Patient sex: M
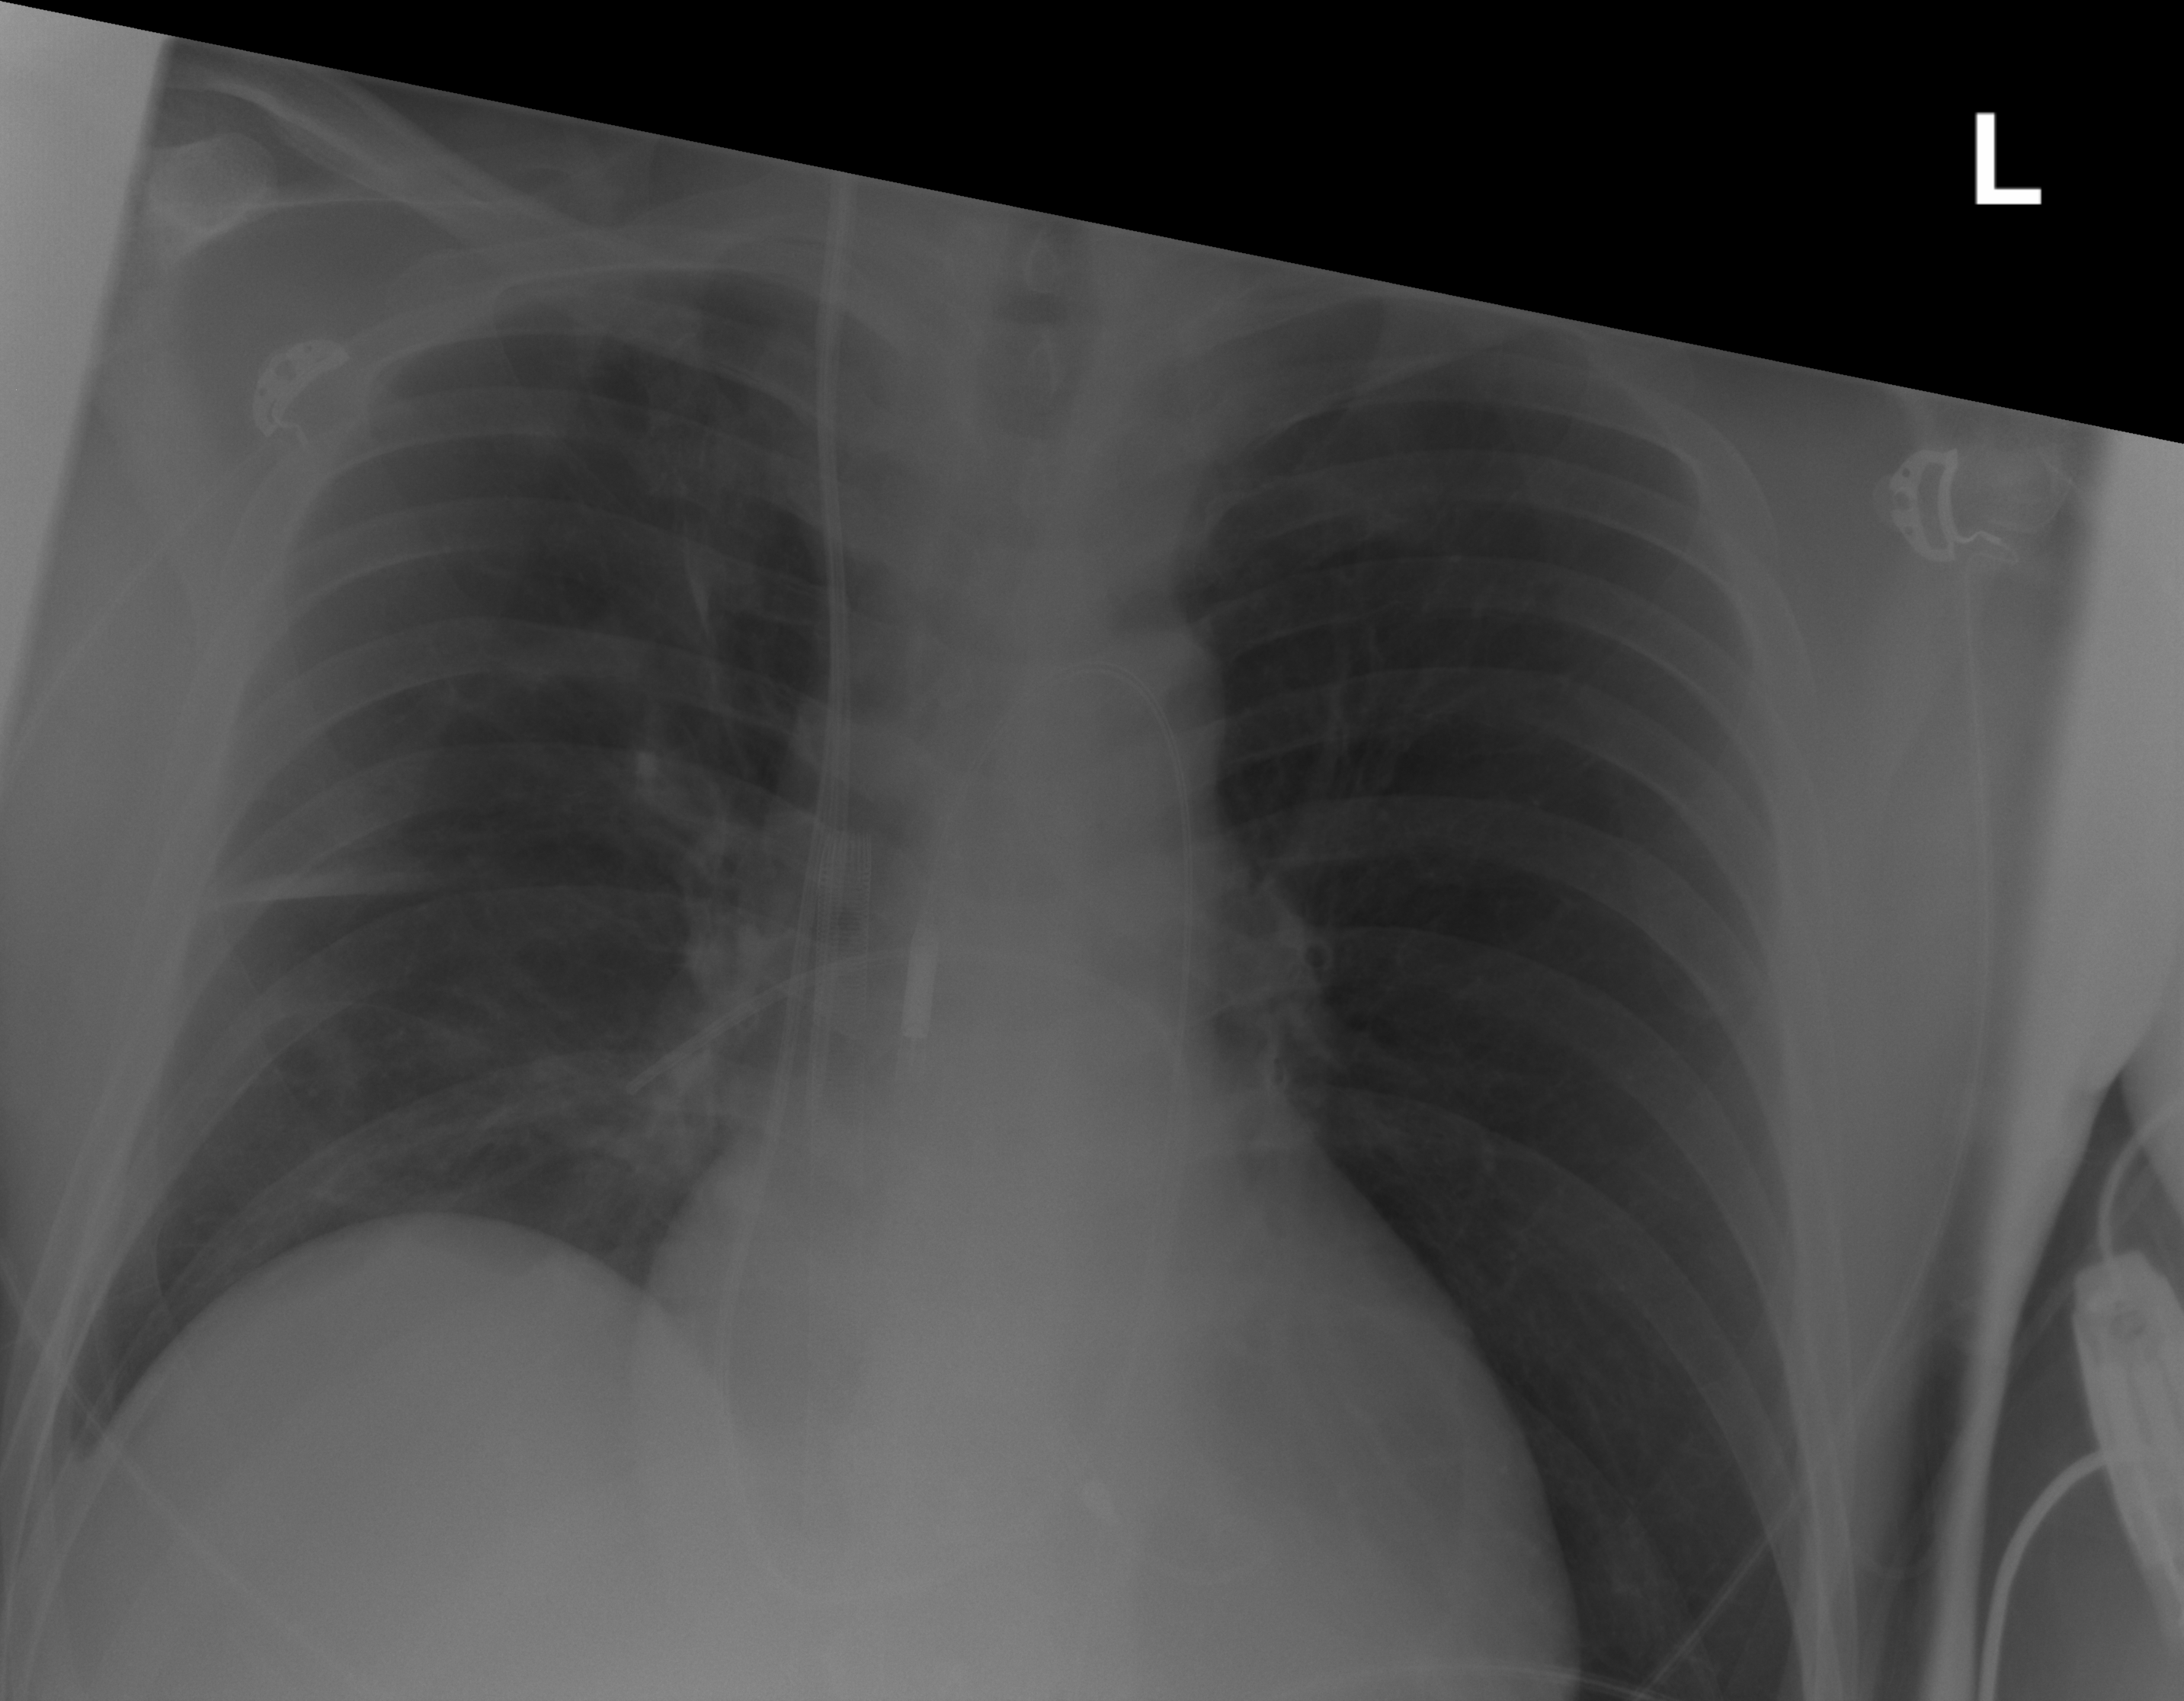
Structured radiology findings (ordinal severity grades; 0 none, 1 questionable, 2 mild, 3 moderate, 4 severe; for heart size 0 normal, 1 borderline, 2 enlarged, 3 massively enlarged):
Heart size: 1
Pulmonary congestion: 1
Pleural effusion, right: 2
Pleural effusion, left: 0
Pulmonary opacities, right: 0
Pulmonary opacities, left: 0
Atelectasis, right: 0
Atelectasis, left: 0